Field crop: tomato
Growth stage: 1
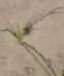
Species: cyperus